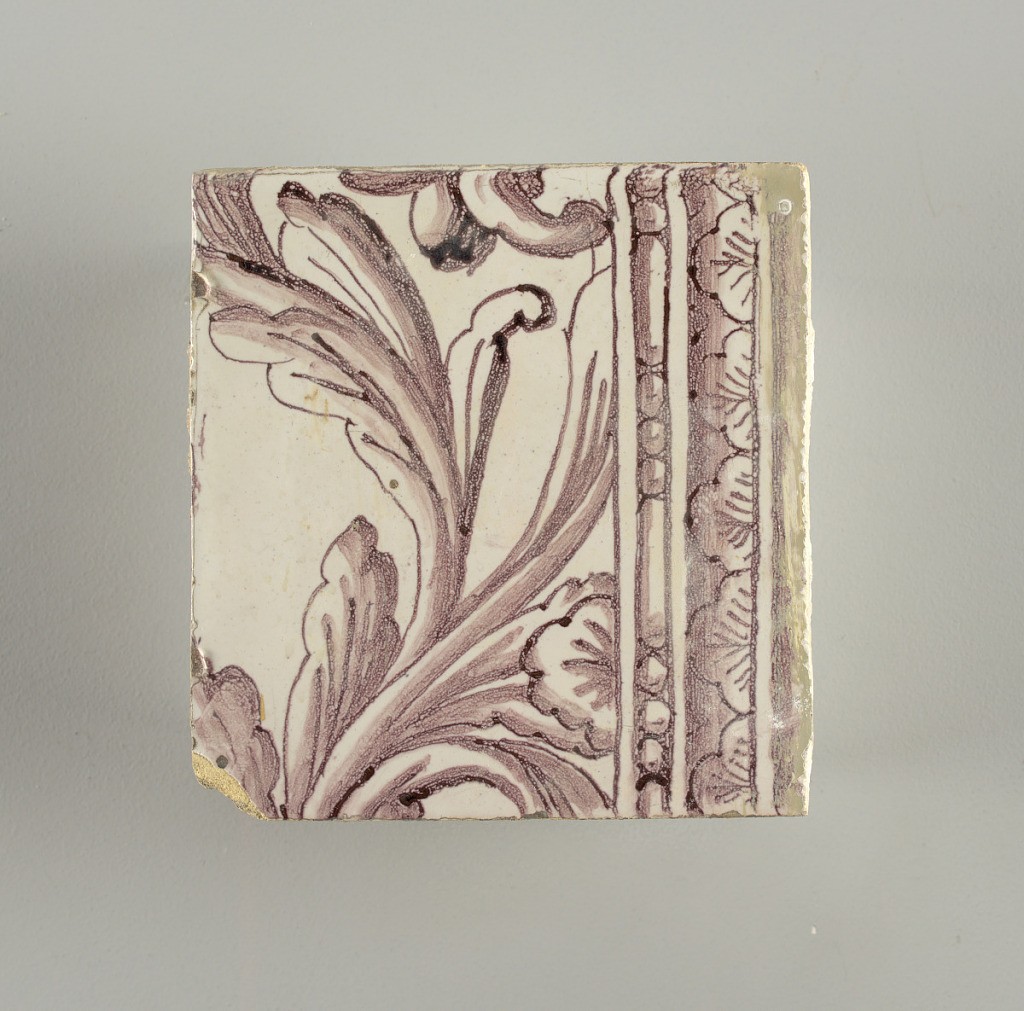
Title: Wall facing
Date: ca. 1725
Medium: Tin-glazed earthenware, underglaze
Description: Horizontal rectangle.  Thirty-seven tiles wide and twenty-one high with opening for door or window nineteen and one-half tiles high and twelve wide.  To left and right of opening, centered canopy above. Left, woman representing Hope, right, a sculputure urn.  Centered above opening, a mascaron.  Arabesque design of foliage.